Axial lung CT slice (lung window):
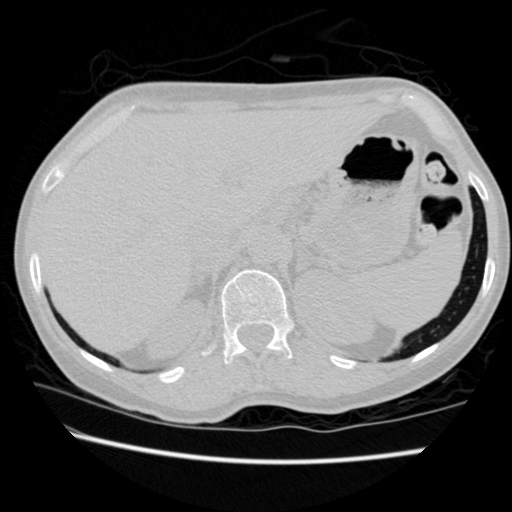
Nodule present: no